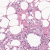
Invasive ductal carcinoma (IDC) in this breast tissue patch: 0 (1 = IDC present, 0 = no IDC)